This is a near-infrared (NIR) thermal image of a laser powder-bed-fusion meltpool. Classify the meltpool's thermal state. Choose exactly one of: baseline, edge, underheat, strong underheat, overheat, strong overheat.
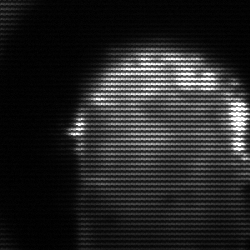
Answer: baseline